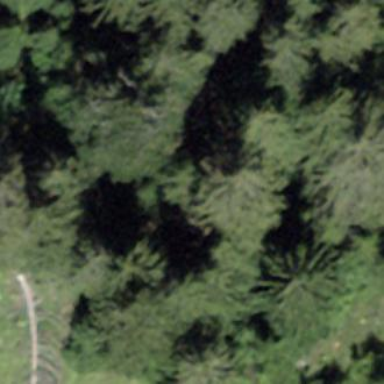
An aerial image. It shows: Forest area.